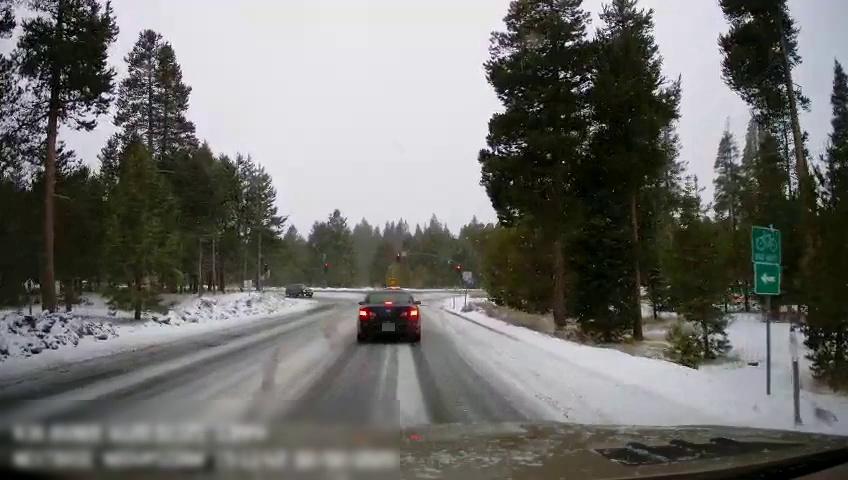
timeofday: Day
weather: Snowy
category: Drivable Space
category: Vehicles | SUV
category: Vehicles | Car
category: Vehicles | SUV
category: Traffic | Signs
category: Traffic | Signs